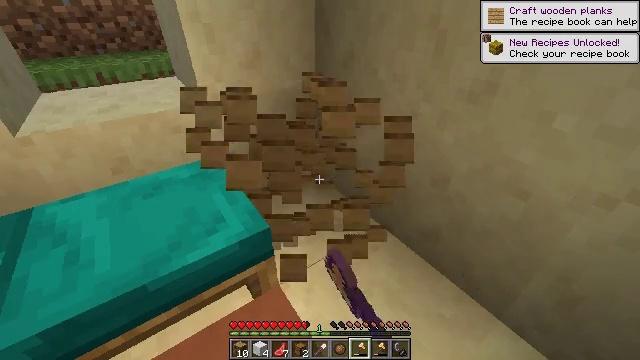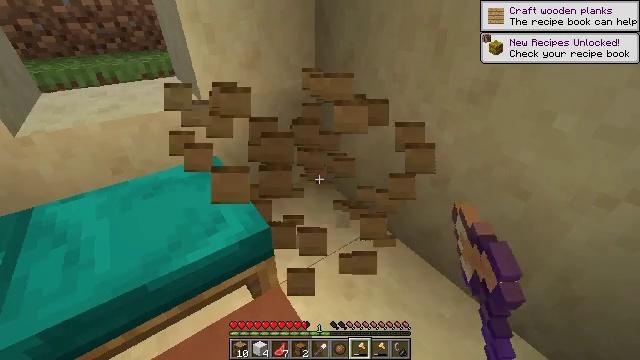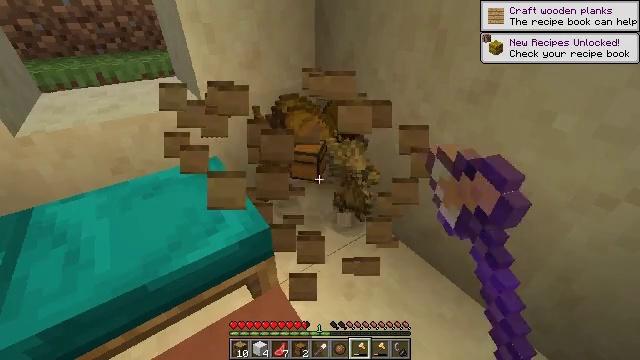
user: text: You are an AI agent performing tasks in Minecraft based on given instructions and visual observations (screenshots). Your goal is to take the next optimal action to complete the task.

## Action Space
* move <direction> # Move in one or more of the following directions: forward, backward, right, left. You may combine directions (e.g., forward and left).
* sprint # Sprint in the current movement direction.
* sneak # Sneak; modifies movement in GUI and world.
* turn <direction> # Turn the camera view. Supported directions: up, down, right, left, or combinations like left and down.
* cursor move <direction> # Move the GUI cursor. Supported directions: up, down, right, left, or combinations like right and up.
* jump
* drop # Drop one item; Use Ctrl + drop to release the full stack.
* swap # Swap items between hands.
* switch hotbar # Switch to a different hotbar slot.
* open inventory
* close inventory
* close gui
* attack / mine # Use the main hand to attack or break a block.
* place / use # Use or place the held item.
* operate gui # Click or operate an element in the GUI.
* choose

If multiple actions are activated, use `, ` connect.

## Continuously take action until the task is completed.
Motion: motion action
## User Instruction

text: Mine the chest to collect it.
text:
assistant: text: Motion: attack / mine
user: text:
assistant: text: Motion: attack / mine
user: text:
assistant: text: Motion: attack / mine